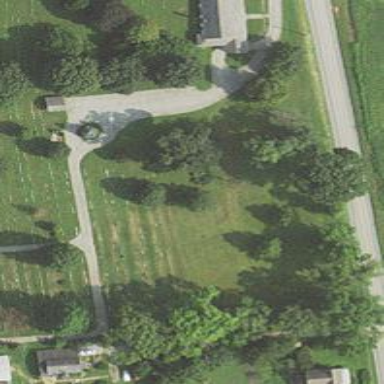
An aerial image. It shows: Cemetery.